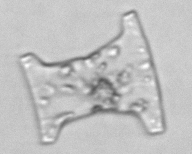
Label: Eucampia